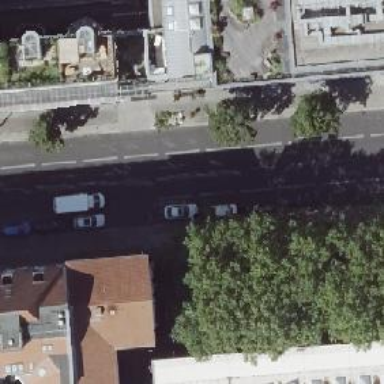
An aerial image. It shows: Sidewalk along the footway.